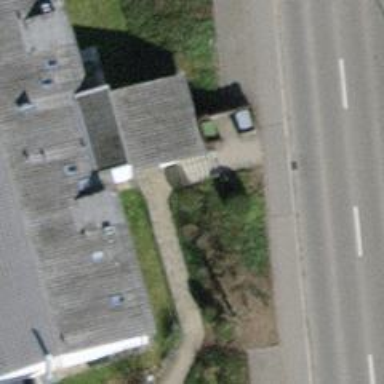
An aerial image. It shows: Road with steps.